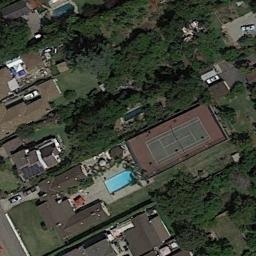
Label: tennis_court